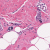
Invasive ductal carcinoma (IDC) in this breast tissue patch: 0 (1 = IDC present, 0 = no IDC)